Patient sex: M
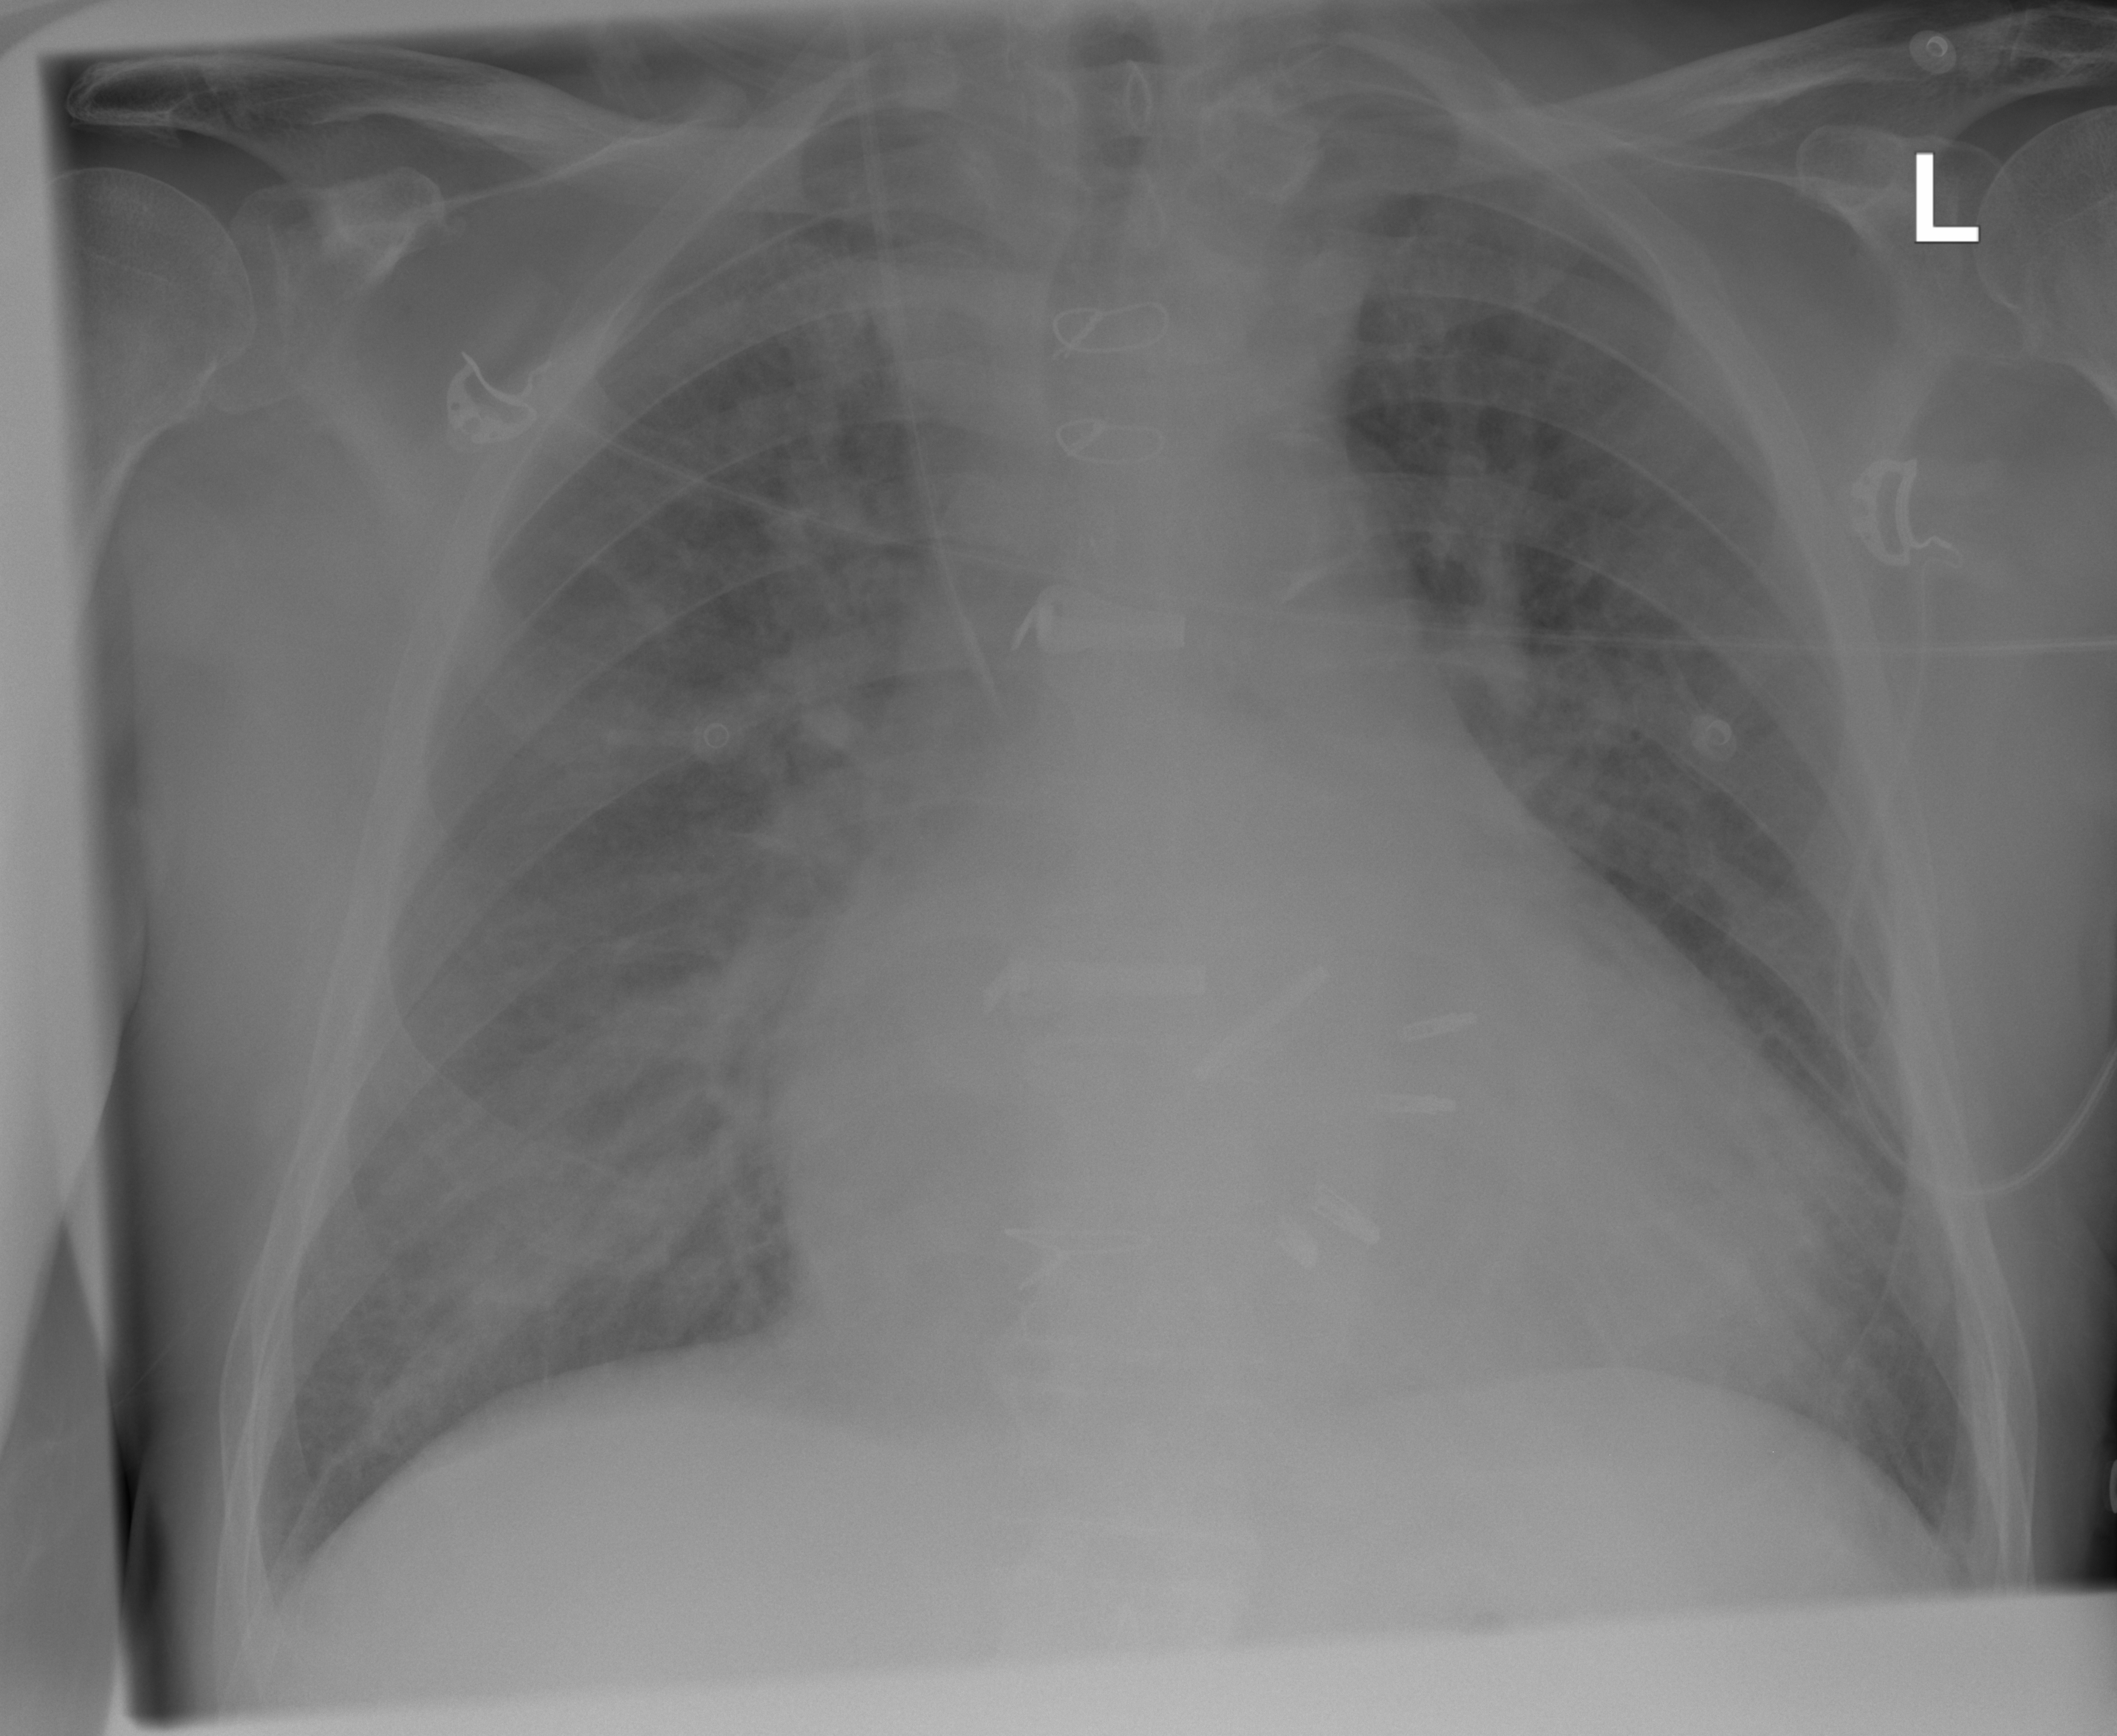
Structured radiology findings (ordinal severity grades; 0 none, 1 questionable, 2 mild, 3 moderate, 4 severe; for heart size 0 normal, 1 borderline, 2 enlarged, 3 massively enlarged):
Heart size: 2
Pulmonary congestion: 2
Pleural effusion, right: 1
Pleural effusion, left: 1
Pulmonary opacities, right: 3
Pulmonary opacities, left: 2
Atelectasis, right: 2
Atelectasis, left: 2